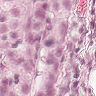
Metastatic tissue present: yes